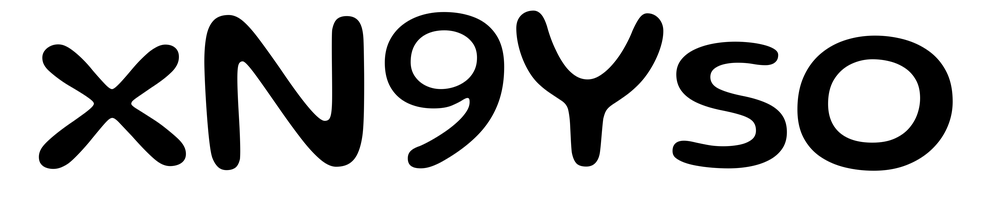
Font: Gluten_Regular